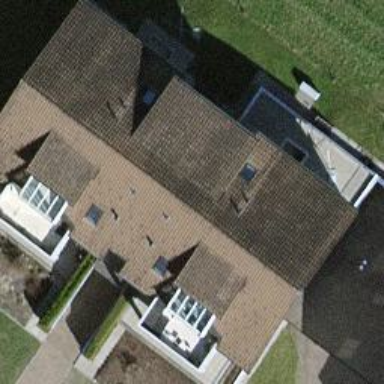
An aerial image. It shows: Building with gabled roof made of brown roof tiles. The roof orientation is along the building.